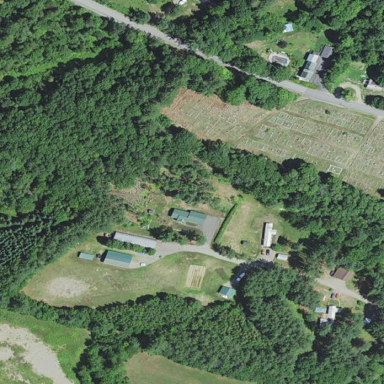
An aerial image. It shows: Cemetery.